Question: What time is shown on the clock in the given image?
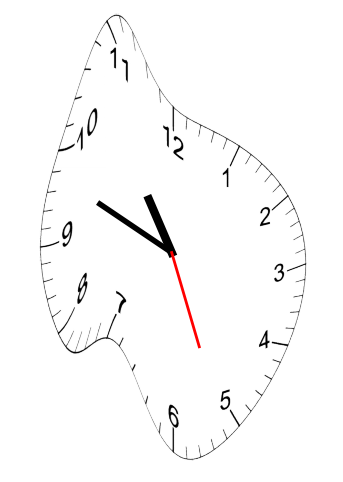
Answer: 10:48:26